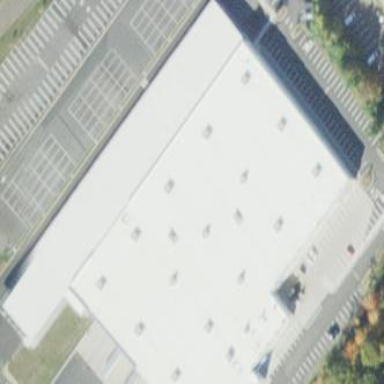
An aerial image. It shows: Warehouse.